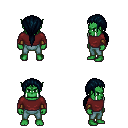
a pixel art fantasy rpg character, male body template, orc, green skin, maroon long-sleeve shirt, teal pants, raven ponytail hairstyle, cloth bracers, four views (front, back, left, right), 2x2 character sprite sheet, small pixel art, hard edges, no anti-aliasing